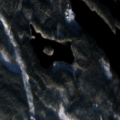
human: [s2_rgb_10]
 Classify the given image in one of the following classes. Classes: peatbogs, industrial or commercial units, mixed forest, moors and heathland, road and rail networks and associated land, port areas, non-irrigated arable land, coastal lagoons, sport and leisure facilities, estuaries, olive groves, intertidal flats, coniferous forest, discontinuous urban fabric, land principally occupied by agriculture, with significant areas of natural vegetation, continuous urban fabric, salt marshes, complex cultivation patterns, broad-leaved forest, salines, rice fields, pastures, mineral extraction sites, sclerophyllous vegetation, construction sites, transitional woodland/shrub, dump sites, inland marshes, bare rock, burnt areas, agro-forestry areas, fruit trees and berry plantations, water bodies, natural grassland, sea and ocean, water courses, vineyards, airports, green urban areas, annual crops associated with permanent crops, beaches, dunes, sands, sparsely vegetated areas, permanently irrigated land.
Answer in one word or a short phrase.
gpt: coniferous forest, mixed forest, water bodies